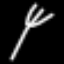
Label: fork